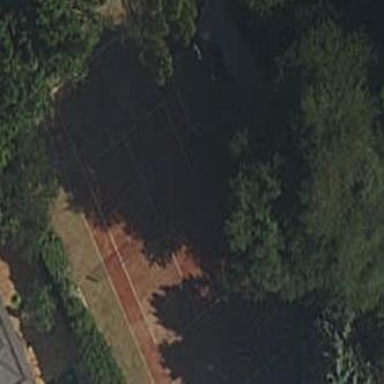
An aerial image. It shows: Tennis court on pitch designated for leisure land.